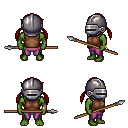
a pixel art fantasy rpg character, male body template, orc, green skin, brown sleeveless shirt, magenta pants, brunette twin-tailed hairstyle, metal helm, bracelets, spear, four views (front, back, left, right), 2x2 character sprite sheet, small pixel art, hard edges, no anti-aliasing